Question: I have a 'ImageView', the image is loaded from the net and can vary in width.
Below I have a 'TextView' with a description of the image. I want the 'TextView' to be exactly as wide as the 'ImageView'.
My try was this:
'''
<LinearLayout
android:layout_width="wrap_content"
android:layout_height="wrap_content"
android:layout_gravity="center_horizontal"
android:orientation="vertical" >
<ImageView
android:id="@+id/iv"
android:layout_width="wrap_content"
android:layout_height="wrap_content"
android:layout_gravity="center_horizontal" />
<TextView
android:id="@+id/imagedescription"
android:layout_width="match_parent"
android:layout_height="wrap_content"
android:layout_gravity="center_horizontal"
android:textAppearance="@style/SmallTextGray" />
</LinearLayout>
'''
which somehow works as the 'TextView''s width is set accoring to that of the 'ImageView', but the 'TextView' end after 2 lines:

I know I could set the 'TextView''s width programmatically after I know the image's width, but is there also a way to do it in the XML layout?
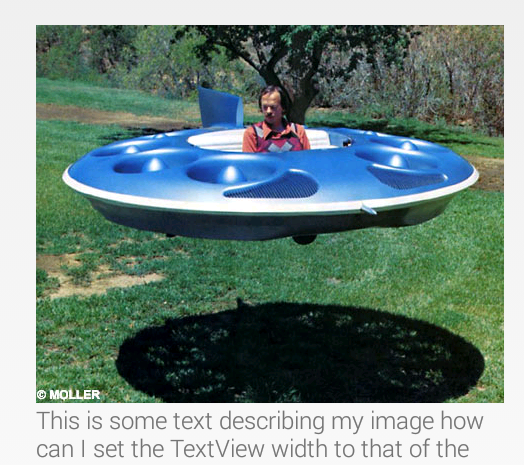
Answer: I don't know if it will work, but try doing in your code, after load the image:
'''
textView.setWidth(imageView.getDrawable().getIntrinsicWidth());
'''